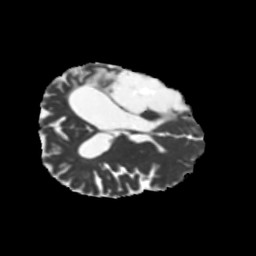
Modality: MD
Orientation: axial
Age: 43
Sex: male
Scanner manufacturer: siemens
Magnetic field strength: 3 T
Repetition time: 5.25 s
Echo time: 0.08 s